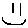
Label: smiley face